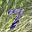
Label: 7